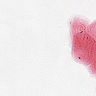
Metastatic tissue present: no